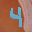
Label: 4